Interaction volume radius: 5 \u00c5
Interaction volume height: 15 \u00c5
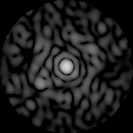
Disorder parameter: 0.7961